Question: I've looked around a bit and can't seem to find a decent solution, that doesn't require some crazy JavaScript, to the following problem.

There are two separate tables in the example. The first one is just for the headers. The second is for the body. We need two tables because the requirement for this feature is that the body table be locally scrollable, meaning the headers need to remain visible as the table body scrolls. We cannot use any new fancy HTML 5 pivot tables because we have to support IE.
Is there a way to accomplish this with pure CSS? It doesn't have to be perfect, just as long as it looks decent that's all I need.
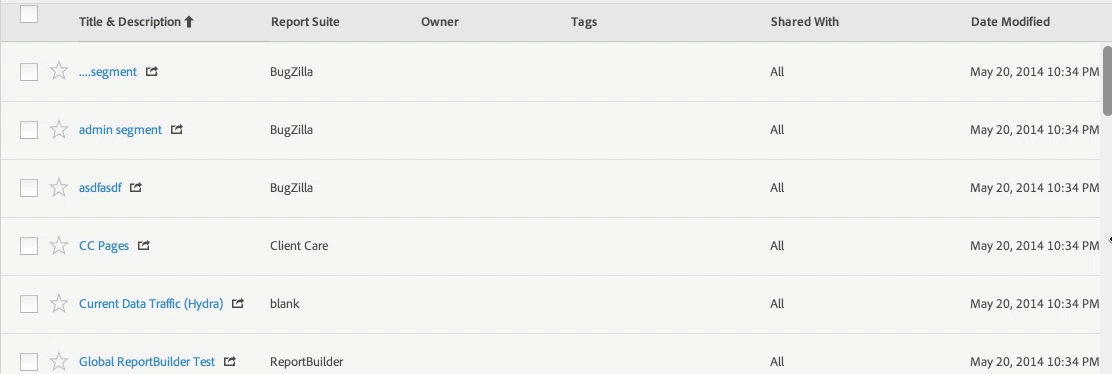
Answer: Definitely doable in just CSS. Just set widths on both tables, trs, and tds, apply word-wrapping, and setting table-layout to fixed. This last setting makes it use the defined column widths, rather than be determined by the cell content's width.
'''
#tb1 { width: 80%; }
#tb2 { width: 80%; }
#tb1 tr { width: 100%; }
#tb2 tr { width: 100%; }
.col1 { width: 35%; }
.col2 { width: 35%; }
.col3 { width: 20%; }
.col4 { width: 10%; }
#tb1, #tb2 { table-layout: fixed; }
#tb1 td, #tb2 td { word-wrap: break-word; }
'''
'''
<table id="tb1" border="1">
<tr>
<td class="col1">Title 1</td>
<td class="col2">Title 2</td>
<td class="col3">Title 3</td>
<td class="col4">Title 4</td>
</tr>
</table>
<table id="tb2" border="1">
<tr>
<td class="col1">Content 00001</td>
<td class="col2">Content 02</td>
<td class="col3">Content 0000000000003</td>
<td class="col4">Content 000000000000000000004</td>
</tr>
</table>
'''